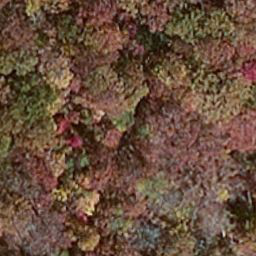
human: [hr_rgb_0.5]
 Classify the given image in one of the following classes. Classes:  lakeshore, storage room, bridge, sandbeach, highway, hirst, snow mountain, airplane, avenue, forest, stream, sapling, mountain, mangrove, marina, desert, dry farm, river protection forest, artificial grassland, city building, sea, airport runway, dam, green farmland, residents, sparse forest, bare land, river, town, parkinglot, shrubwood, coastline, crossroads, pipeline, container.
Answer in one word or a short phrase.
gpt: mangrove